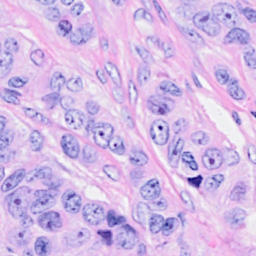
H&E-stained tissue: Breast